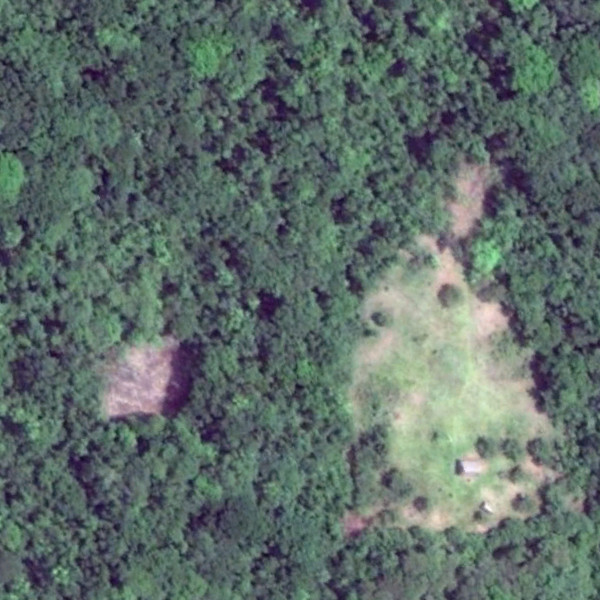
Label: Forest